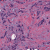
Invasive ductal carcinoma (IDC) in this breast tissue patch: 1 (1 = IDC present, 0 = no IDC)